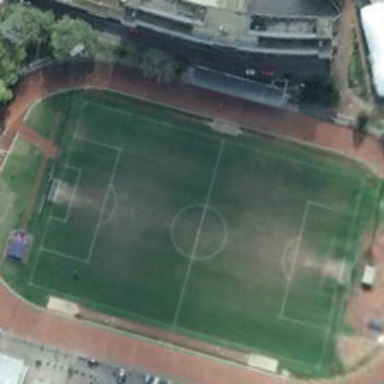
This is a playground .